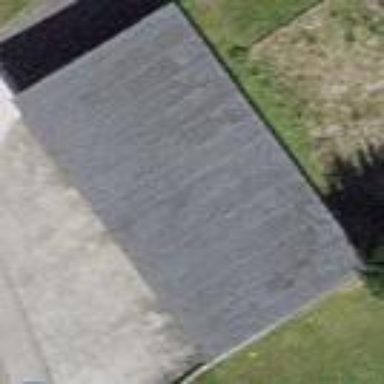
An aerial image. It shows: Group of garages.